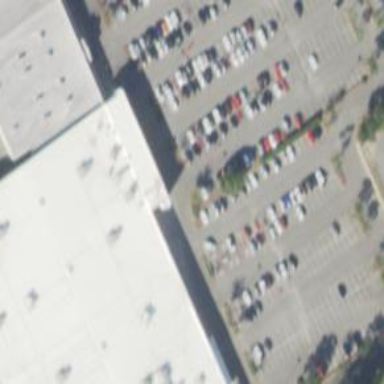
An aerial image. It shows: Parking space.